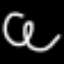
Label: squiggle